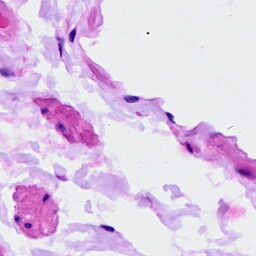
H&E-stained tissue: Ovarian